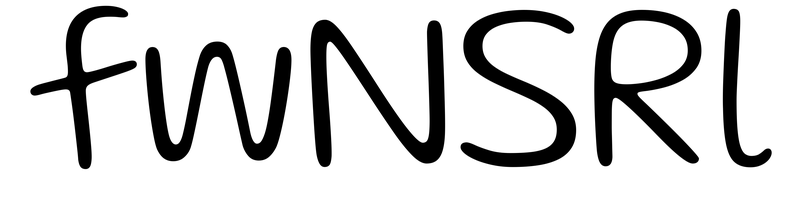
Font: Gluten_ExtraLight